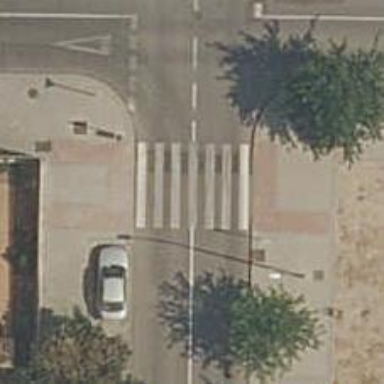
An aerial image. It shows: Uncontrolled road crossing.